Interaction volume radius: 10 \u00c5
Interaction volume height: 10 \u00c5
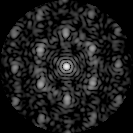
Disorder parameter: 0.5929